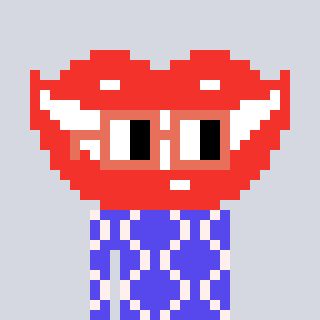
a pixel art character with square orange glasses, a smile-shaped head and a computerblue-colored body on a cool background